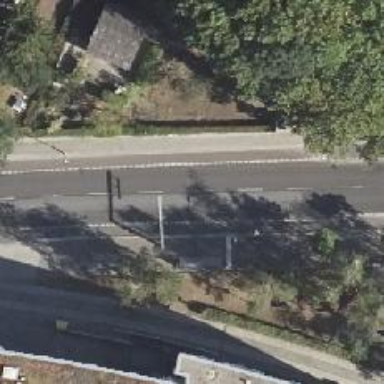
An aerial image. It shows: Tertiary road with asphalt surface. It has separate sidewalks on both sides and dedicated cycle lanes on both sides as well.